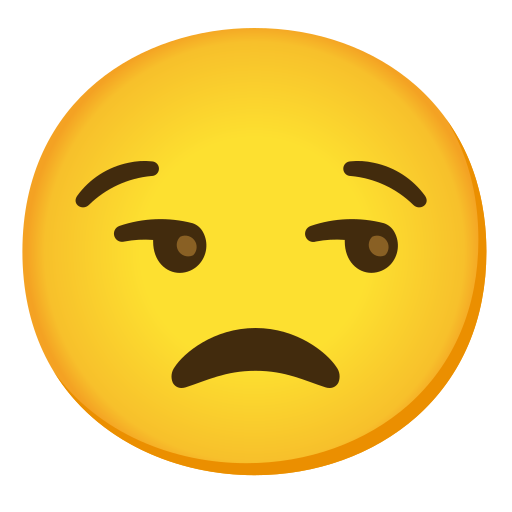
Emoji: 😒